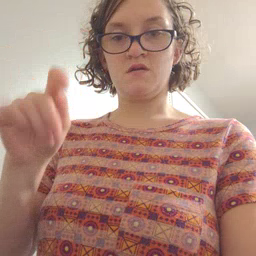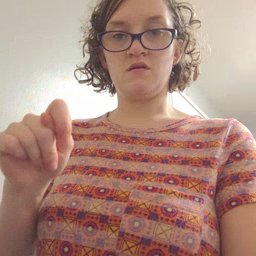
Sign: feet